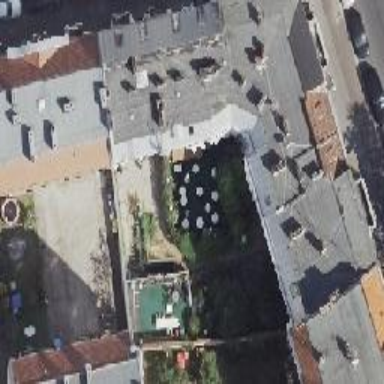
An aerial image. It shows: Unique apartment building with double saltbox roof shape.